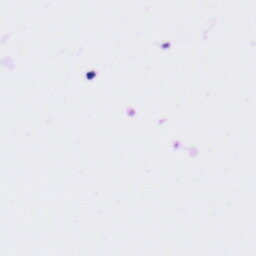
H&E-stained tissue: Tonsil